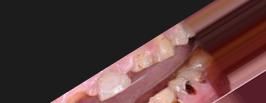
Condition: Caries